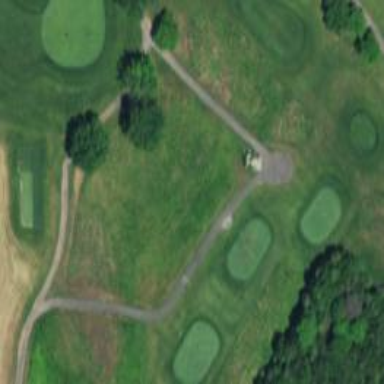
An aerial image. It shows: Path for both road and golf.